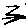
Label: zigzag